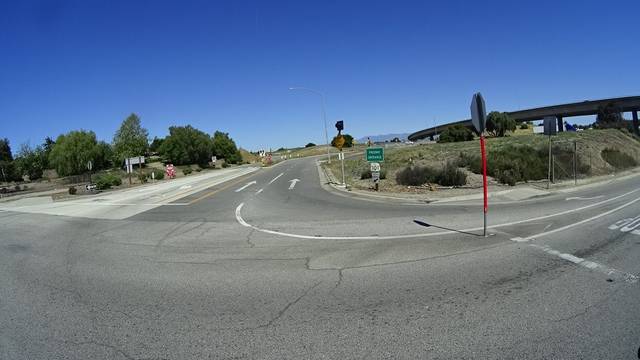
Region: United States
Coordinates: 34.175, -118.859